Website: bh-photo
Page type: billing-address
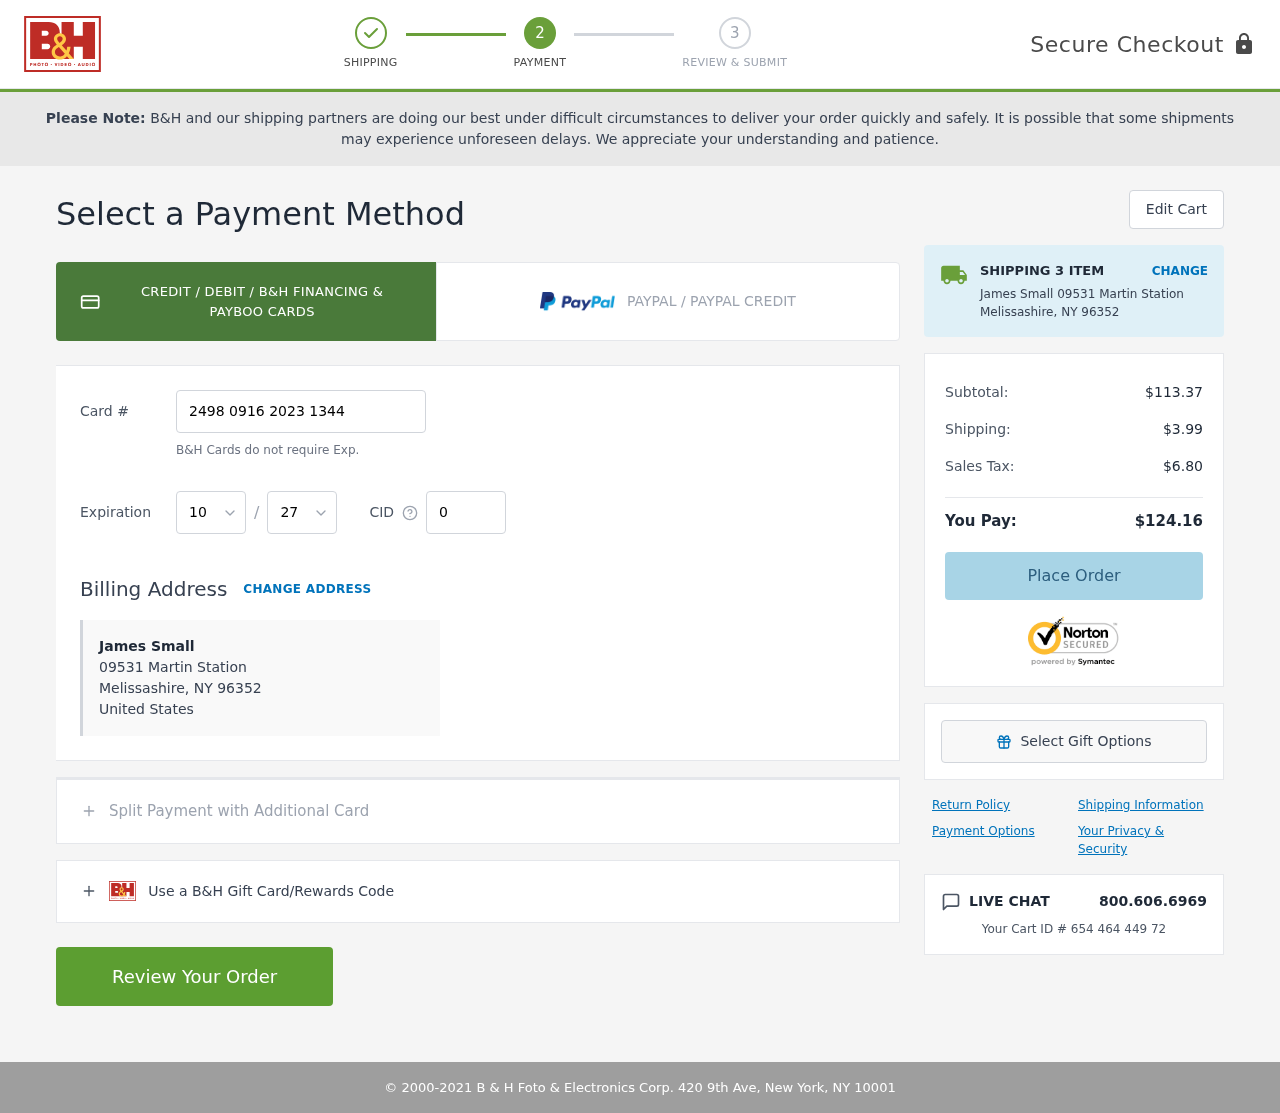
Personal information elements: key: PII_CARD_CVV
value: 024
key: PII_CARD_EXPIRY_MONTH
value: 10
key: PII_CARD_EXPIRY_YEAR
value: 27
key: PII_CARD_NUMBER
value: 2498 0916 2023 1344
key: PII_CITY
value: Melissashire
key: PII_COUNTRY
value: United States
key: PII_FULLNAME
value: James Small
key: PII_POSTCODE
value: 96352
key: PII_STATE_ABBR
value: NY
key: PII_STREET
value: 09531 Martin Station
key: PII_FULLNAME2
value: James Small
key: PII_CITY_STATE
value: Melissashire, NY
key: PII_POSTCODE_FULL
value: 96352
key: PII_POSTCODE_NUMERIC
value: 96352
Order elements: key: ORDER_NUM_ITEMS
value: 3
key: ORDER_SUBTOTAL
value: $113.37
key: ORDER_SHIPPING_COST
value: $3.99
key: ORDER_TAX
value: $6.80
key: ORDER_TOTAL
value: $124.16
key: ORDER_ID
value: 654 464 449 72